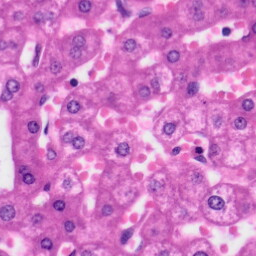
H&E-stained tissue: Liver